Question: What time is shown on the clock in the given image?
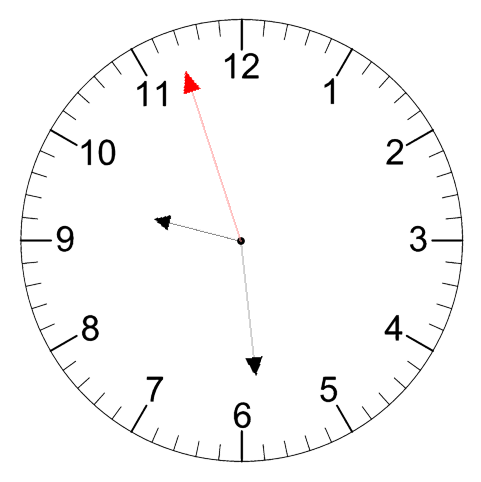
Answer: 09:28:57